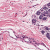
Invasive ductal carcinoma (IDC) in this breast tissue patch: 0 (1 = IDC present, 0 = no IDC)